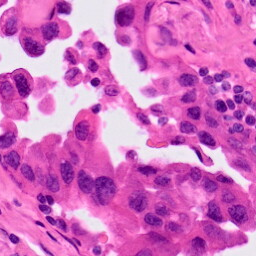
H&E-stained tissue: Lung